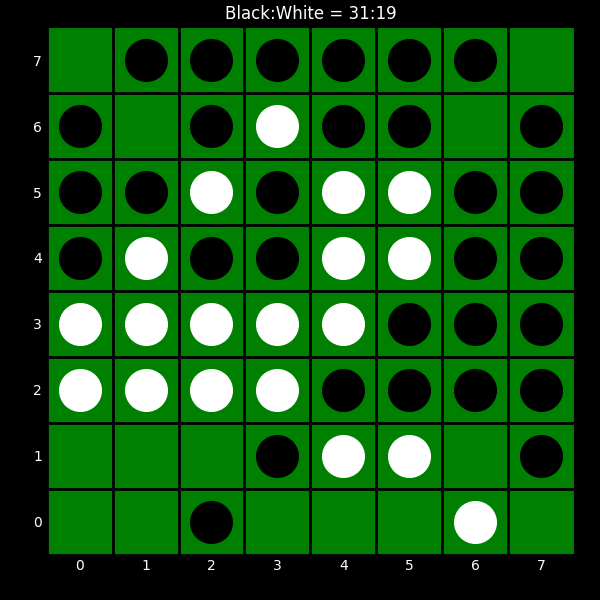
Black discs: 31
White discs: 19